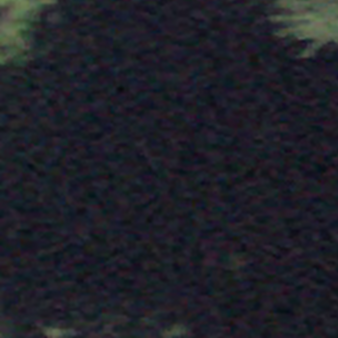
Label: other